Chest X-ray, PA view. Patient: 21 years old, sex M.
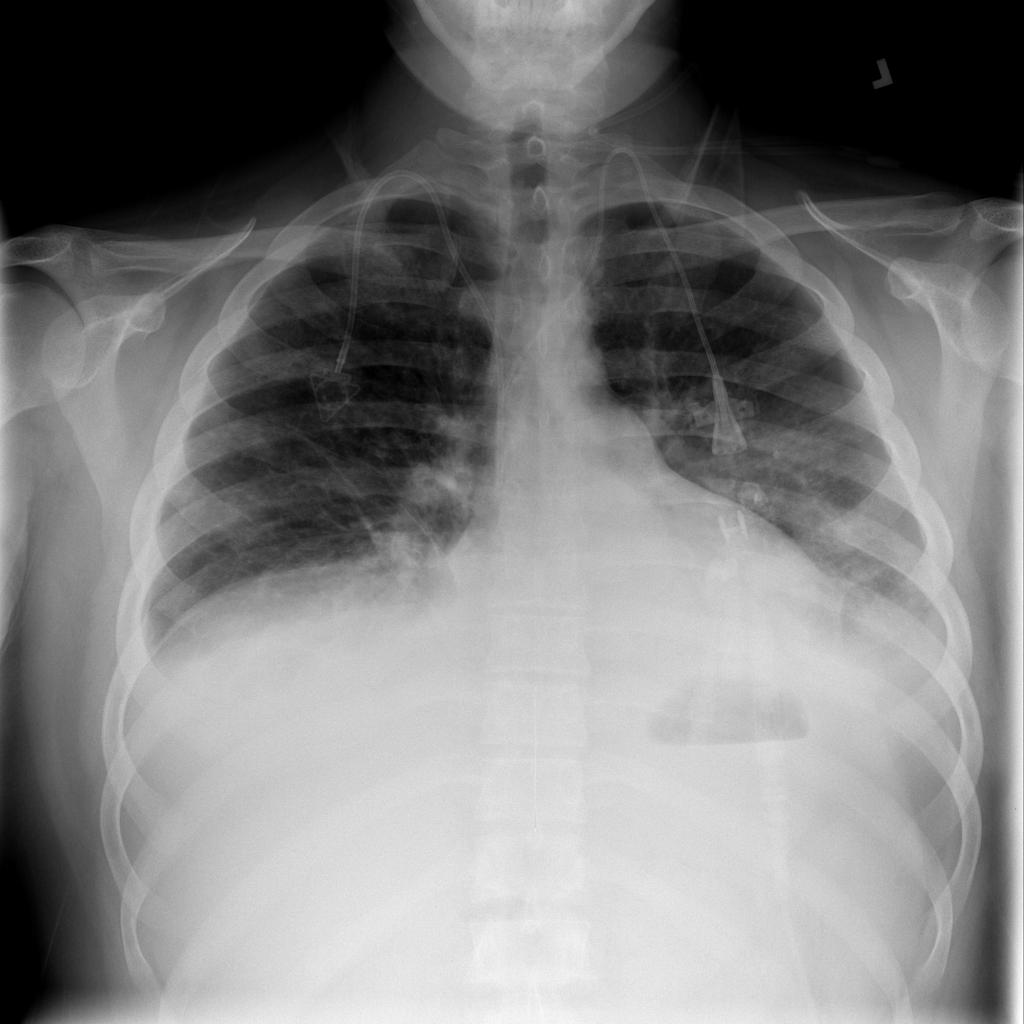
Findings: Consolidation, Effusion, Infiltration